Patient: sex M, age 29
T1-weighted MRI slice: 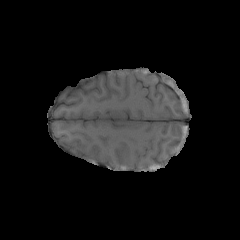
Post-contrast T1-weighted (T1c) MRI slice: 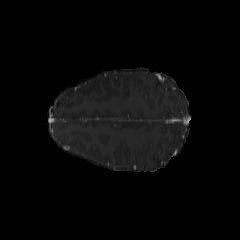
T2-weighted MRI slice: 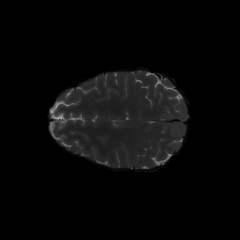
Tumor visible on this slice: no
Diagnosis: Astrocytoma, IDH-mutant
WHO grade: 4